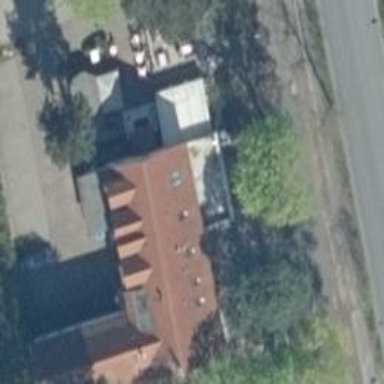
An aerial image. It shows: Restaurant.